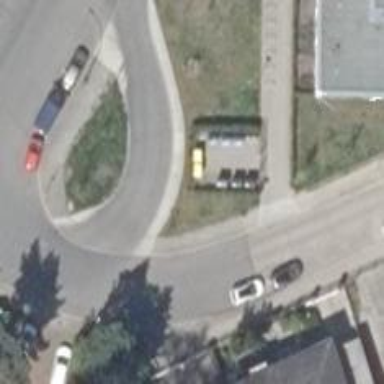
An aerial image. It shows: Concrete service road.